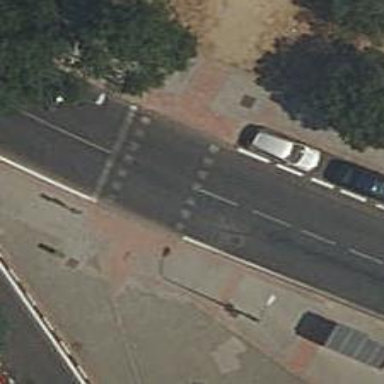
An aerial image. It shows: Road with traffic signals and zebra crossing with traffic signals.